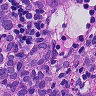
Metastatic tissue present: yes